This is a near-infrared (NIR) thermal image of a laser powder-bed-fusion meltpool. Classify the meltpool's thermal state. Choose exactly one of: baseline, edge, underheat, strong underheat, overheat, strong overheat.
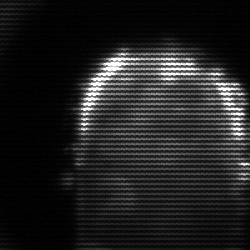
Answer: baseline